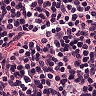
Metastatic tissue present: no